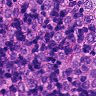
Metastatic tissue present: yes